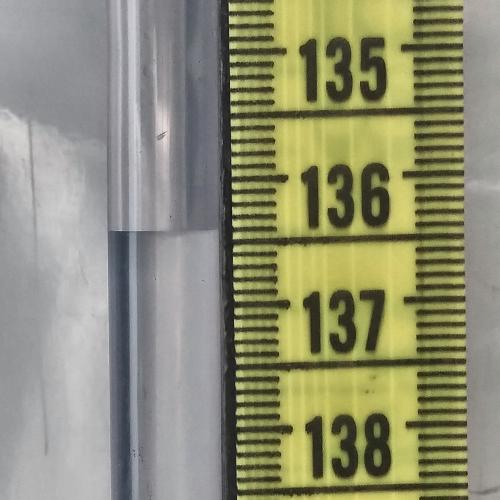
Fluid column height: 136.4 cm